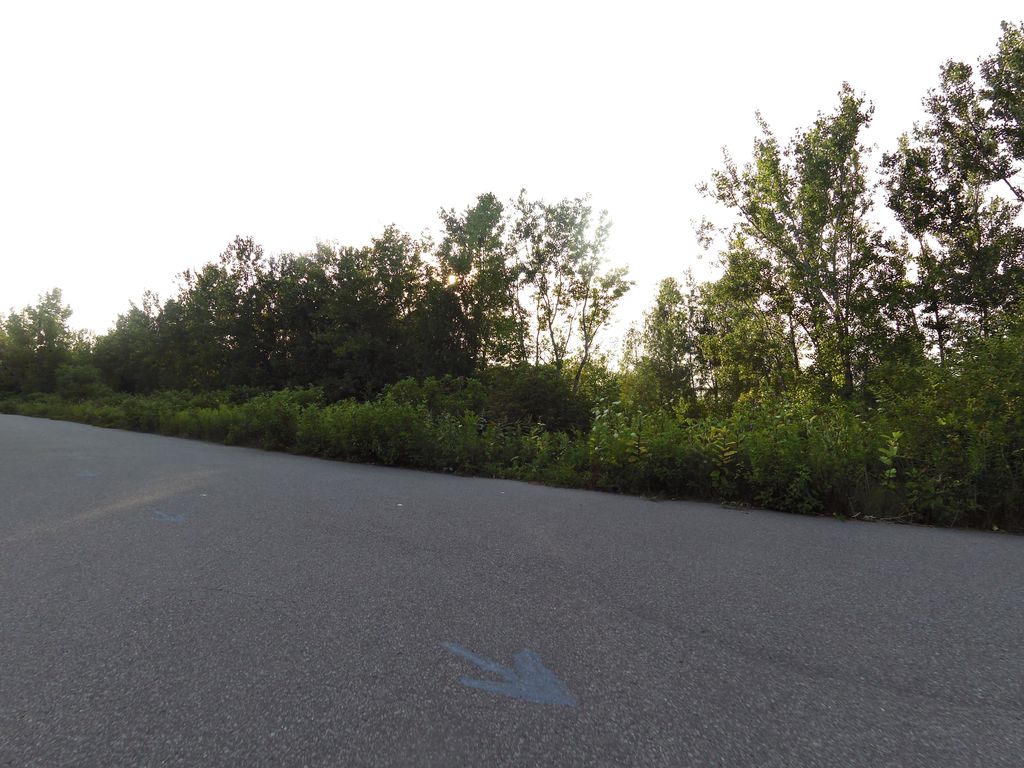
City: toronto